Field crop: maize
Growth stage: 1
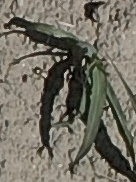
Species: sorghum